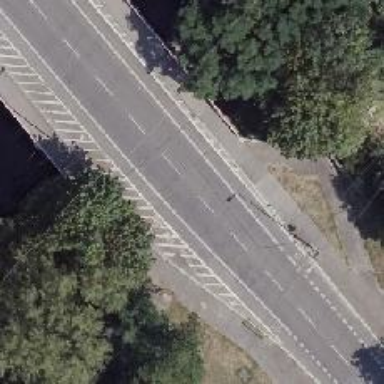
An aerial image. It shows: Tertiary road with asphalt surface running over bridge. There are sidewalks on both sides and exclusive lanes for cyclists on both sides as well.